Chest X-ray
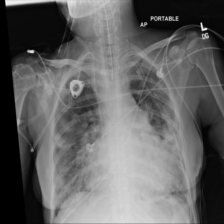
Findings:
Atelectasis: negative
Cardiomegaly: negative
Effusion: negative
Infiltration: positive
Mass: negative
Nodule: negative
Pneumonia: negative
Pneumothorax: positive
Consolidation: negative
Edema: negative
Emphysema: negative
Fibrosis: negative
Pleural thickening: negative
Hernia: negative